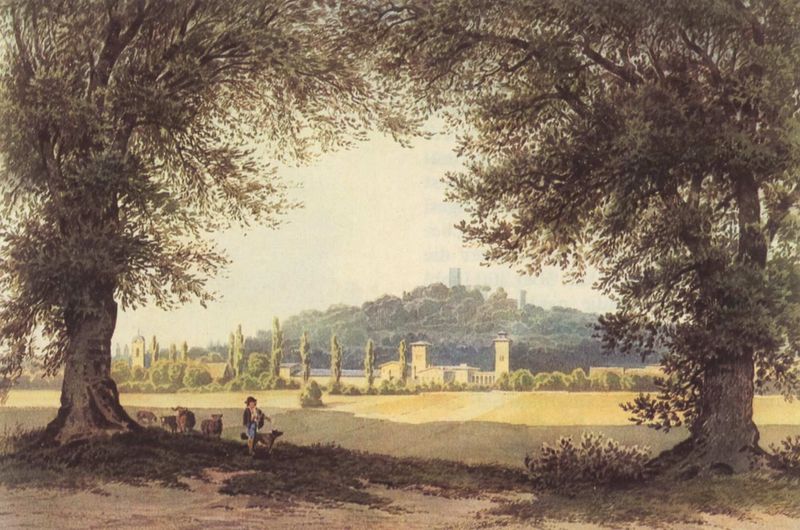
Titel: Potsdam, Gut und Kirche Bornstedt und Ruinenberg
Künstler: Julius Hennicke
Standort: Potsdam
Institution: Stiftung Preußische Schlösser und Gärten / Aquarellsammlung
Schlagwörter: baum, berg, blau, blätter, gemälde, himmel, laub, mann, schatten, weiß, wolken, baumstämme, bäume, fluss, gelb, grün, kirchturm, landschaft, ocker, sand, stadt, äste, braun, fenster, hell, hintergrund, hut, licht, schwarz, säulen, dach, gebäude, gras, haus, hund, hunde, park, rasen, schloss, tiere, weg, wiese, beige, hose, jacke, kappe, rahmen, öl, baumstamm, ebene, feld, felder, ferne, häuser, hügel, kühe, natur, pappeln, stamm, vieh, weide, zweige, busch, büsche, gebüsch, gehen, kirche, sonne, wiesen, land, kind, pflanzen, tal, wald, genre, turm, garten, zypressen, himmelblau, sommer, ansicht, bogen, italien, süden, gipfel, dorf, mauer, allee, tag, herde, landschaftsmalerei, hof, idylle, romantik, stämme, wetter, brun, gris, homme, jaune, marron, vert, junge, baumkronen, frühling, galerie, italie, village, ruine, schaf, knabe, burg, weiden, türme, bub, lichtung, umrahmung, loch, chapeau, leinwand, villa, flöte, wurzeln, anwesen, chien, romantisch, wanderer, rinde, sonnenschein, vue, stadtmauer, pinien, hörner, baumrinde, lumière, ombre, schafe, ochse, hirte, hüten, schäfer, arbre, ciel, foret, paysage, verdure, peinture, hirtenjunge, landsitz, bube, ville, toskana, montagne, ziegen, ziegenhirte, bauwerk, campagne, champ, hirtenhund, bauwerke, enfant, oliven, arche, dessin, schafherde, kastell, chein, petit, eglise, chateau, palais, symétrie, arbres, bourgogne, cypres, provence, olivenbäume, hirt, vache, hütehund, berger, garcon, herbe, getreidefelder, colline, tour, castell, feuilles, goethe, aquarelle, garten park, chevre, champs, miniature, flute, mousse, pré, boeufs, weingut, weimar, pittoresque, feuillage, été, heerde, belb, troupeau, batiment, vegetation, moutons, pâturage, vaches, province, chene, grüpn, plaine, earm, gitshof, lebensbäume, schaafhirte, itlaienisch, vallée, agriculture, mouton, toor, schäferbub, bâtiments, patre, batisse, brebis, rlandschaft, collline, pêtre, véhétation, feuillu, butte, enfnat, jaime, chien cypres